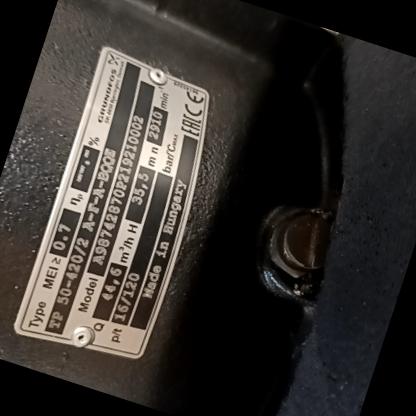
Klasa: tabliczka-znamionowa